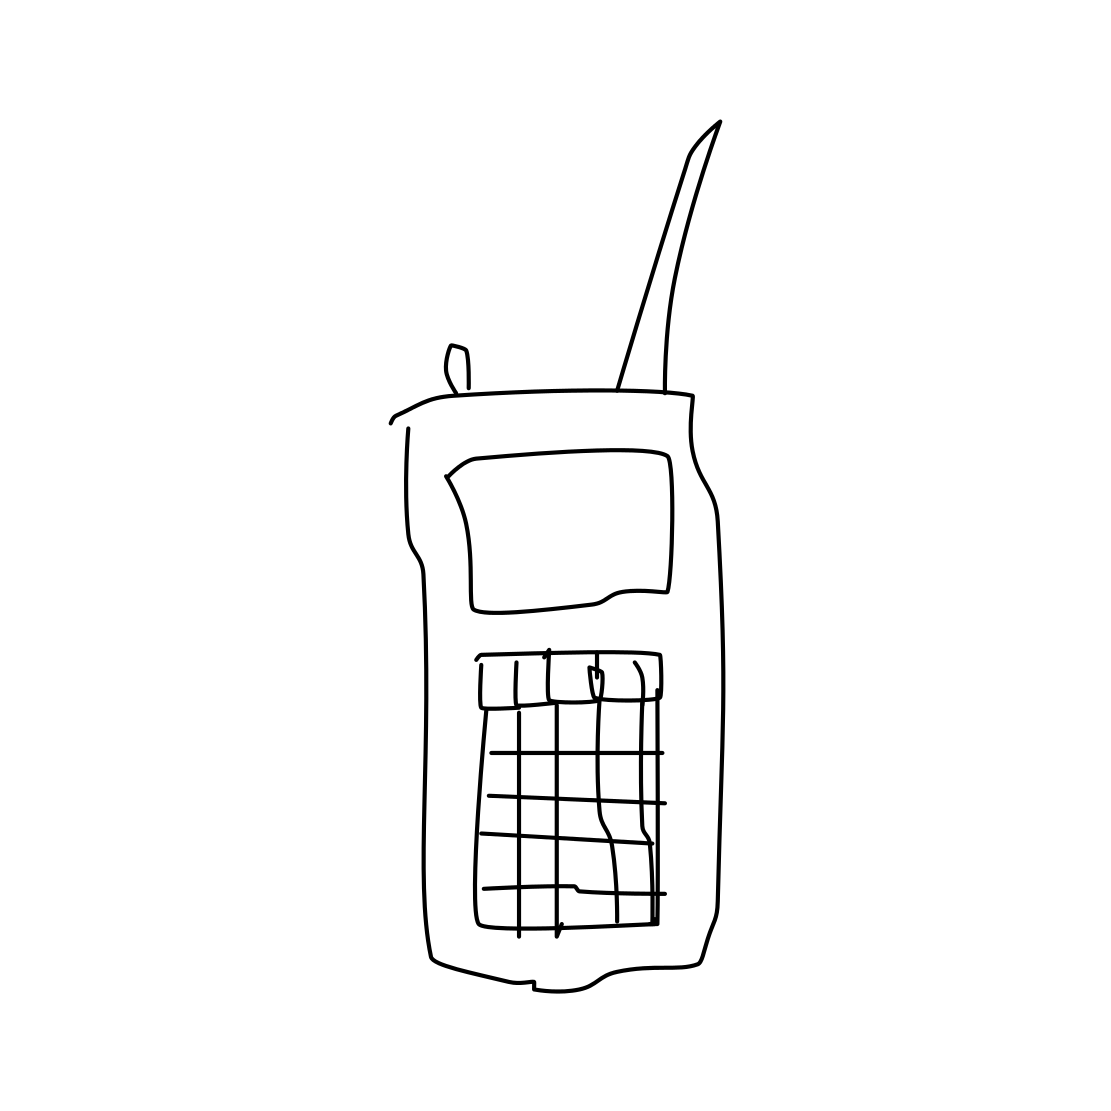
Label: walkie talkie